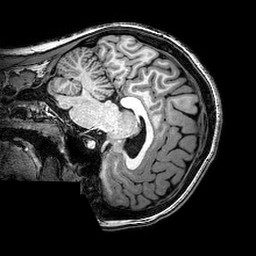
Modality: T1w
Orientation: sagittal
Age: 24
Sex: female
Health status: healthy
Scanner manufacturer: philips
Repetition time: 0.008126 s
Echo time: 0.00372 s